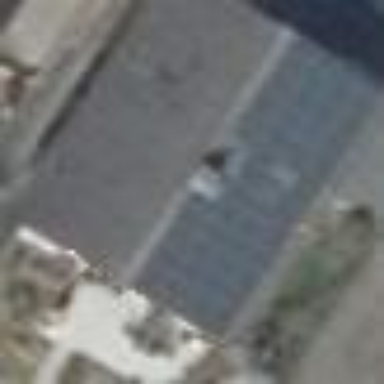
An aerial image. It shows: Detached building with gabled roof.